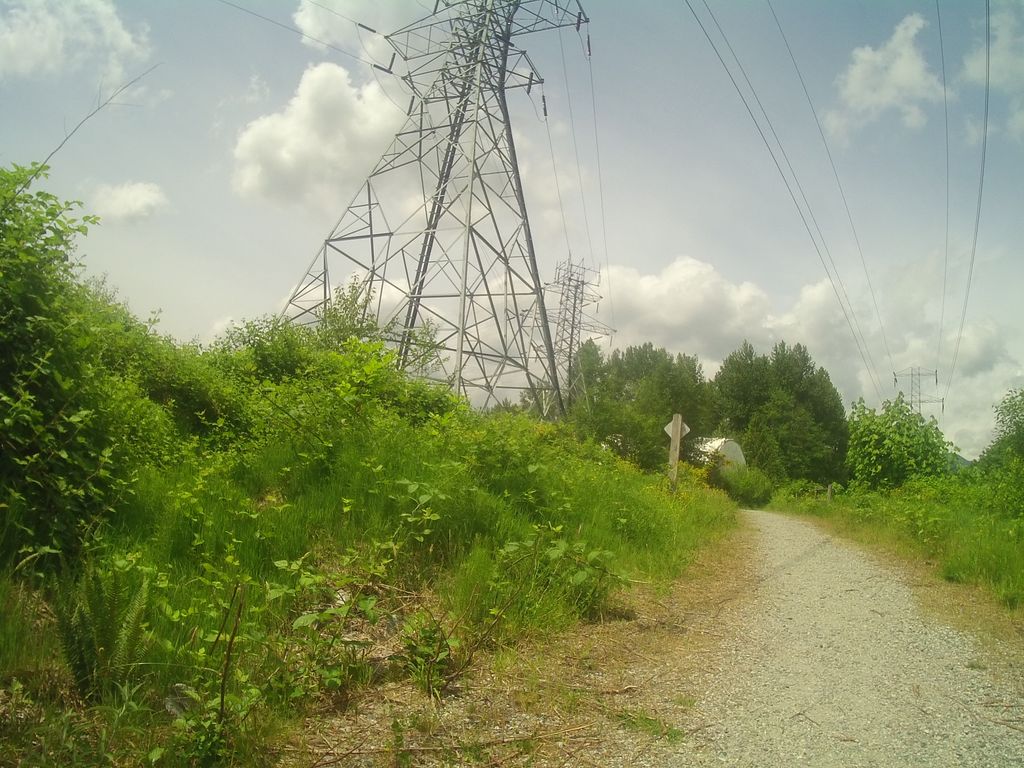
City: vancouver